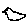
Label: bird